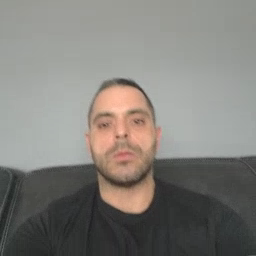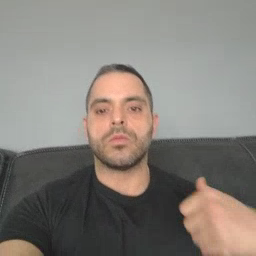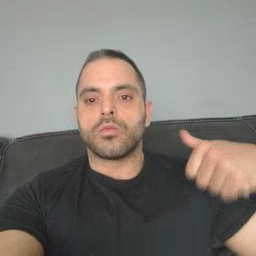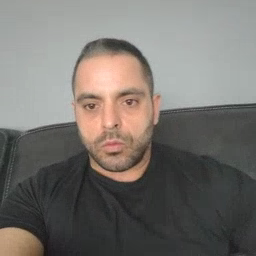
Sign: jacket